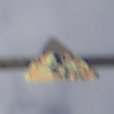
Verkehrszeichen: FussgaengerRechts
Umgebung: Outdoor, Nature
Tageszeit: Midday
Wetter: PartlyCloudy
Licht: Natural
Jahreszeit: NotSpecified
Kontrast: MediumContrast